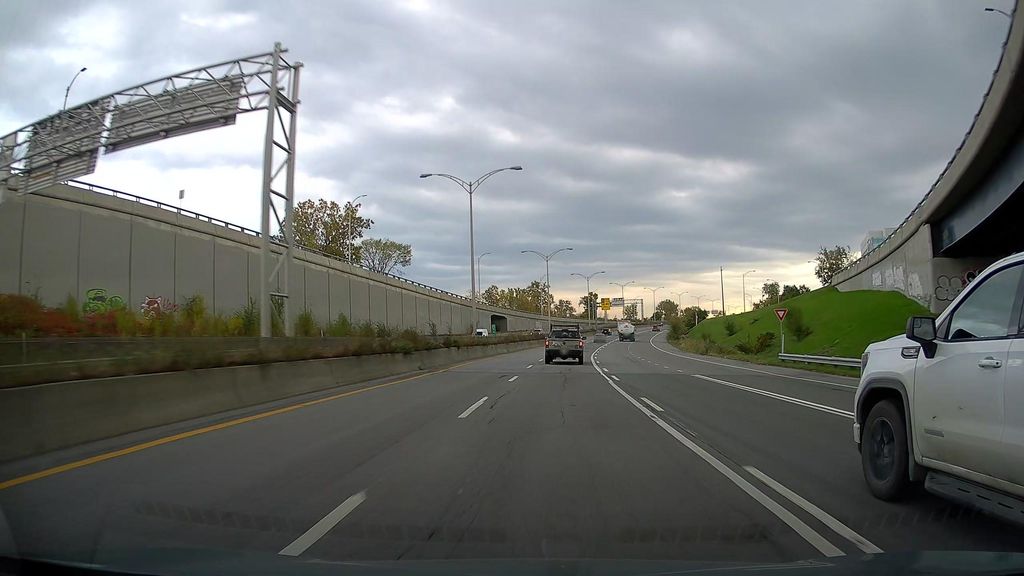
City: montreal